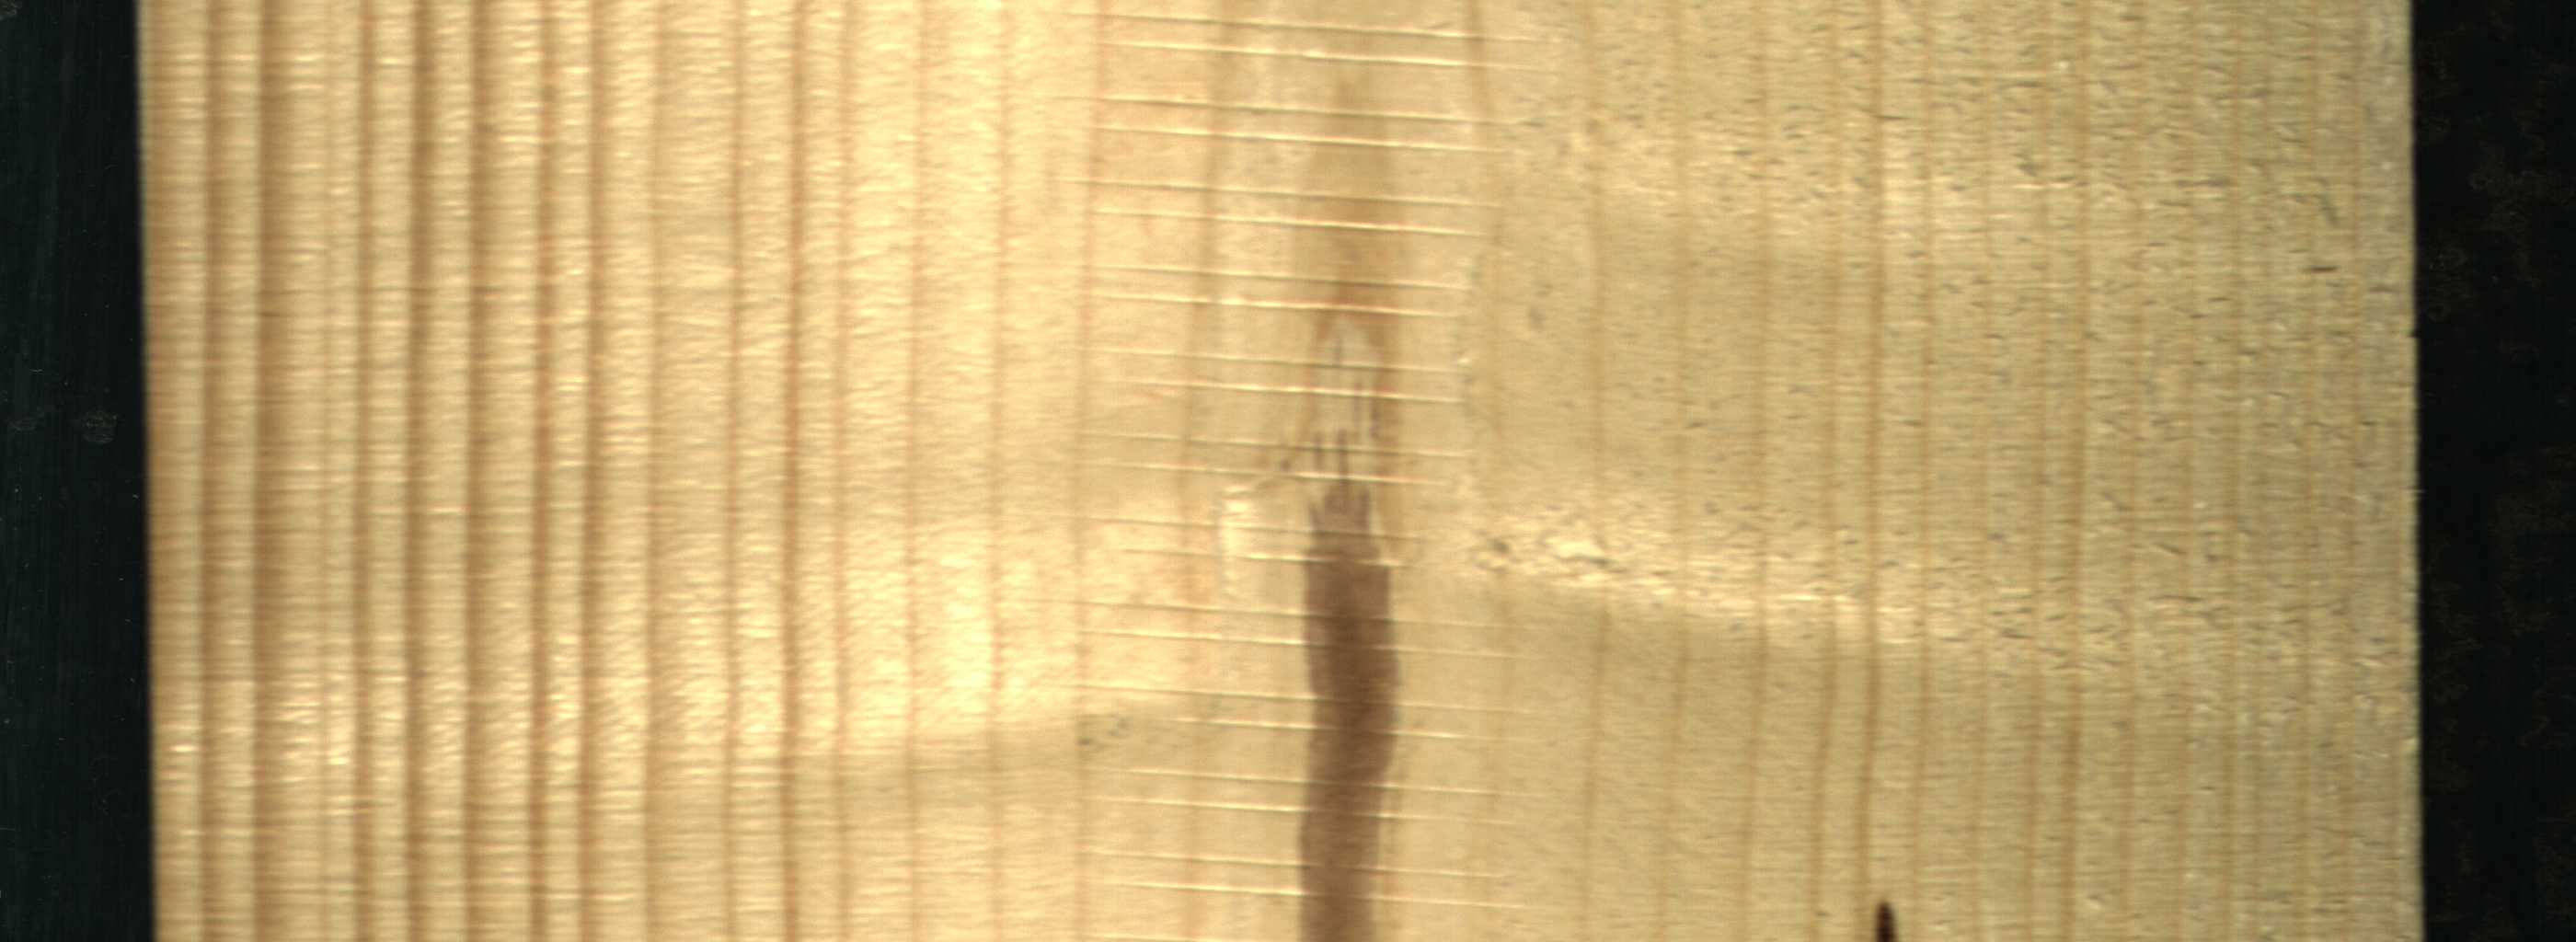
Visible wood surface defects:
Marrow
resin